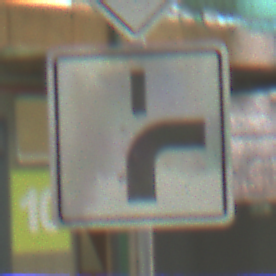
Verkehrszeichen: VerlaufVorfahrtsstrasse8
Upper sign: Vorfahrtsstrasse
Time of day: MorningAfternoon
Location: Roofed (Special)
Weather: NotSpecified
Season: NotSpecified
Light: Artificial